Question: In the HTML layout shown in the following screenshot, I want the radio buttons exactly under the 'Yes' and 'No' labels, but the CSS 'padding' property does not seem to apply to the HTML 'input' tag. The code is given.
How can I change the 'style' so that the radio buttons are under the Yes and No labels.
<URL>

'''
<html>
<div style="padding:25px;">
<div style="background-color:#bf5b5b; ">
<label style="padding-left:25px; padding-right:25px;">Yes</label>
<label style="padding-left:25px; padding-right:25px;">No</label>
<label style="padding-left:25px; padding-right:25px;"></label>
</div>
<div id="option_one_div" style="background-color:#74d4dd;">
<input style="padding-left:125px; padding-right:25px;" type="radio" name="radio" value="0">
<input style="padding-left:25px; padding-right:25px;" type="radio" name="radio" value="1">
<label style="padding-left:25px; padding-right:25px;" for="option_one_div">Label of first group of Radio Buttons</label>
</div>
<div id="option_two_div" style="background-color:#36d666;">
<input style="padding-left:25px; padding-right:25px;" type="radio" name="radio" value="0">
<input style="padding-left:25px; padding-right:25px;" type="radio" name="radio" value="1">
<label style="padding-left:25px; padding-right:25px;" for="option_two_div">Label of second group of Radio Buttons</label>
</div>
</div>
</html>
'''
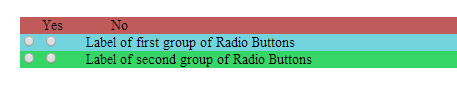
Answer: The idea of 'padding' is that it adds space within the element. You appear to be trying to add space outside the element, for which you should be using 'margin'.
This image may help to explain the concept.
<URL>
<URL>
The point is, to add space around an element you'd normally use margin rather than padding.
On a side note, a lot of people make this mistake when adding padding to the body; they use margin instead and it yields unpredictable results).
<URL>.